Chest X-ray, PA view. Patient: 48 years old, sex M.
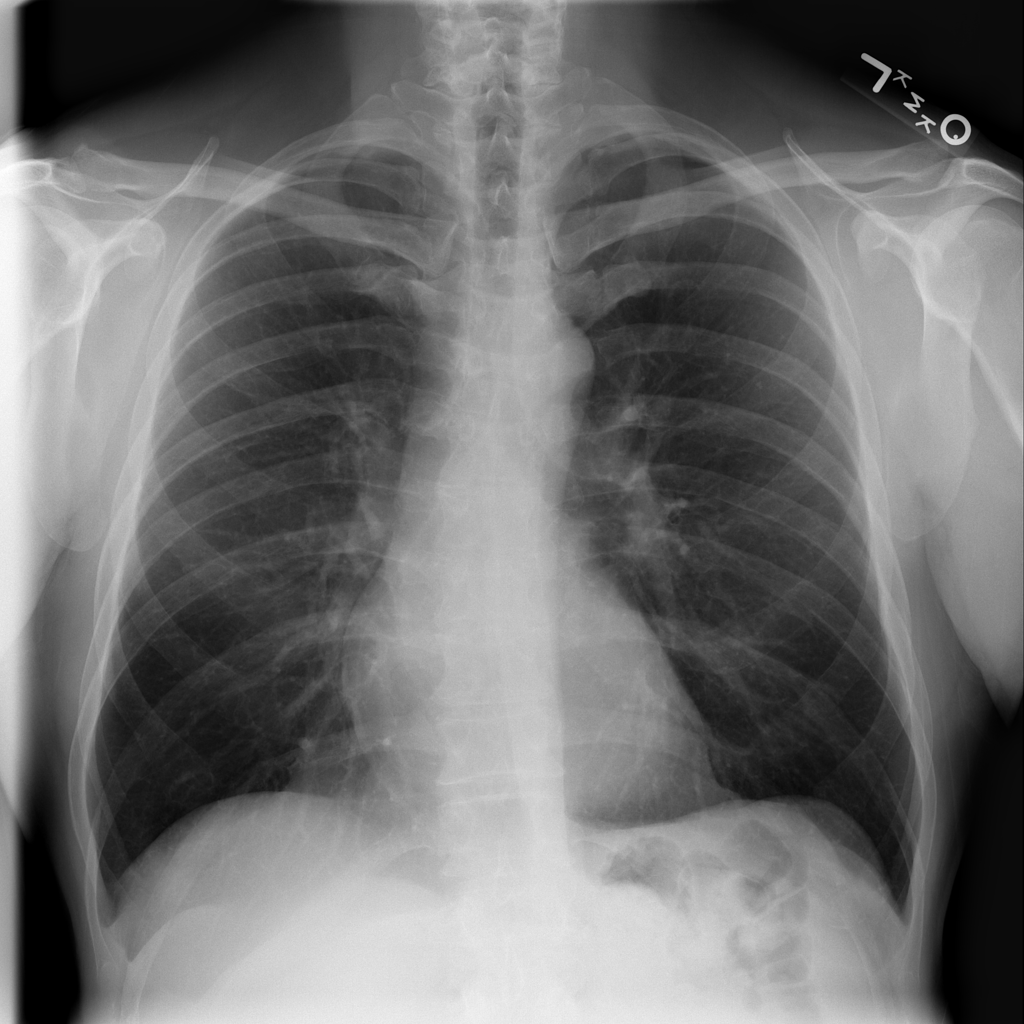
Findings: No Finding